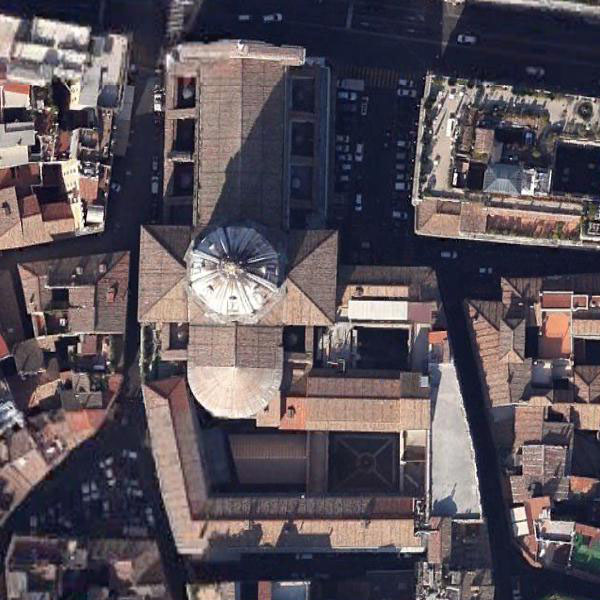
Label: Church